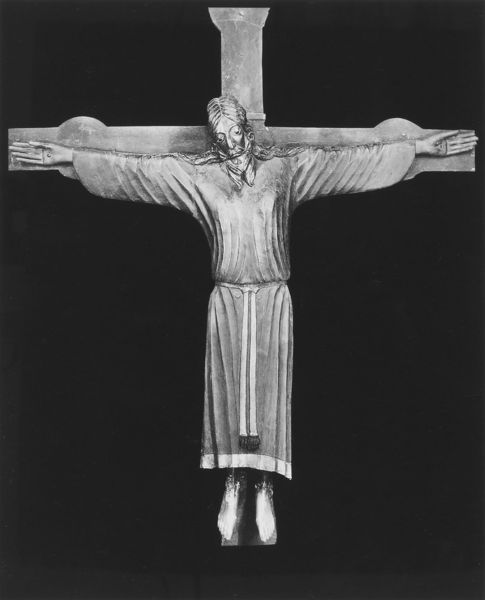
Titel: Kruzifix
Standort: Lucca, S. Martino (EU - I)
Schlagwörter: weiß, grau, holz, schwarz, gürtel, bart, falten, stein, hände, gewand, kutte, skulptur, nagel, nägel, foto, kreuz, schwarzweiss, karfreitag, gotisch, christus, jesus, kreuzigung, leiden, toga, kruzifix, gekreuzigt, holzkreuz, bekleidet, mahle